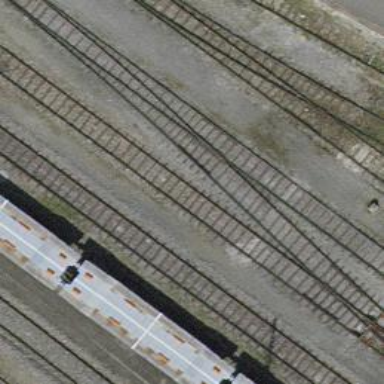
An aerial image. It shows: Railway yard with electrified tracks and single track.